Field crop: maize
Growth stage: 2
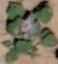
Species: chenopodium